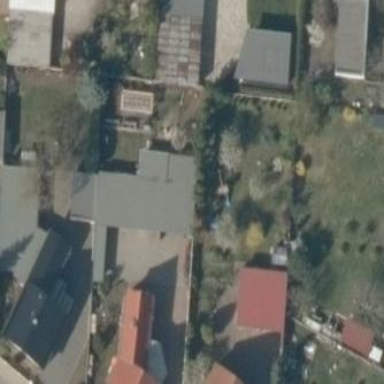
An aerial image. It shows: Garage.